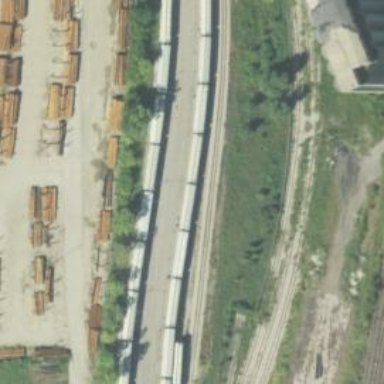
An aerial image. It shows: Railway yard.